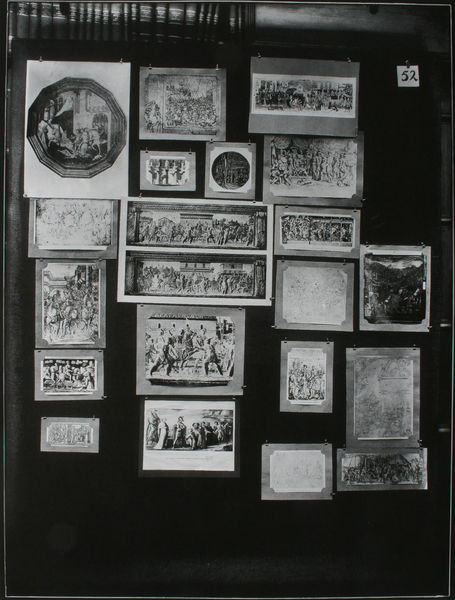
Titel: Der Bilderatlas Mnemosyne - Tafel 52
Künstler: Aby Warburg
Standort: London
Institution: Warburg Institute ©
Schlagwörter: dunkel, kampf, schatten, weiß, landschaft, glas, grau, hell, hintergrund, licht, schaufenster, schwarz, wand, rahmen, bild, blatt, blas, kreis, rund, rundbild, relief, bilder, bücher, fotos, grafik, graphik, spalten, rand, krieg, soldaten, tafel, platte, collage, galerie, foto, fotografie, photographie, rechtecke, antike, kreuz, rechteck, druck, druckgraphik, schwarzweiss, stich, reihe, kunst, kämpfen, vitrine, kollage, photo, ausstellung, buchrücken, antik, bibliothek, sammlung, aufgehängt, aufhängen, hängung, stiche, erinnerung, fotographie, szenen, brau, nummer, abbildung, objekte, drucke, wissenschaft, zeichnungen, bay, dessin, schwrz, ikonographie, atlas, spalte, illustrationen, phot, fotografien, photos, kleinformat, bataille, postkarten, bilderwand, erinnerungen, album, planche, warburg, photographien, lehrtafel, zusammenstellung, schwaruz, verschiedene, kopien, aby warburg, aby, kunstgeschichte, bilderatlas, mnemosyne, kollektion, formate, warburgschwarzweiß, collection, warz, tafl 52, 52, mneme, bildwissenschaft, 32, menem, mnemosyneathlas, athlas, ordnerblatt, gravures, tafel 52, pinces, memnosyne, ebby, cardre